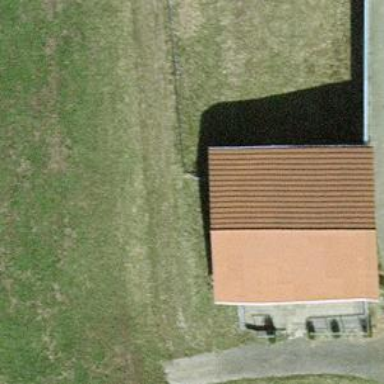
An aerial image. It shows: Service building for shooting sports.